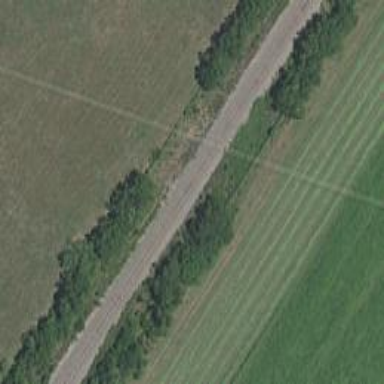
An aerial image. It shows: Railway track.